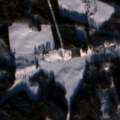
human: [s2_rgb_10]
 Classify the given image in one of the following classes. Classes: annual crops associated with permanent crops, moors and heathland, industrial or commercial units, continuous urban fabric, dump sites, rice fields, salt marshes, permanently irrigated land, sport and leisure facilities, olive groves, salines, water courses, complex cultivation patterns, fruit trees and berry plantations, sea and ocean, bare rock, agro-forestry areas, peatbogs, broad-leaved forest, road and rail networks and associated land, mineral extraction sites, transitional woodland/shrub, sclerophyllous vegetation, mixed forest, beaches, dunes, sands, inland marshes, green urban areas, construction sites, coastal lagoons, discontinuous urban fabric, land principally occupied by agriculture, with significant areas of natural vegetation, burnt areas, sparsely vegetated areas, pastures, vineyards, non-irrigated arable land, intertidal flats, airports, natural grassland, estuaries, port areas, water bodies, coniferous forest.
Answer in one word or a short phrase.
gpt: non-irrigated arable land, coniferous forest, mixed forest